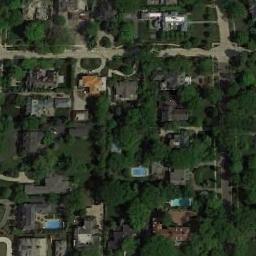
Label: residential